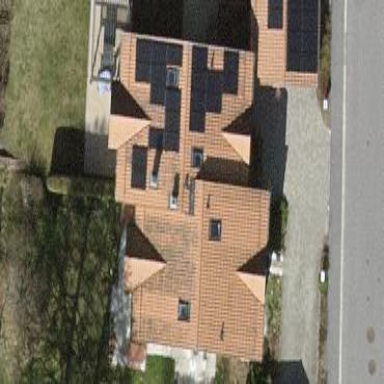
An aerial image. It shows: Simple house.